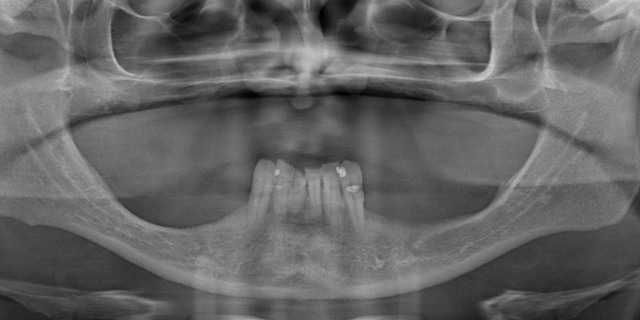
adult